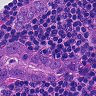
Metastatic tissue present: yes